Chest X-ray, PA view. Patient: 56 years old, sex M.
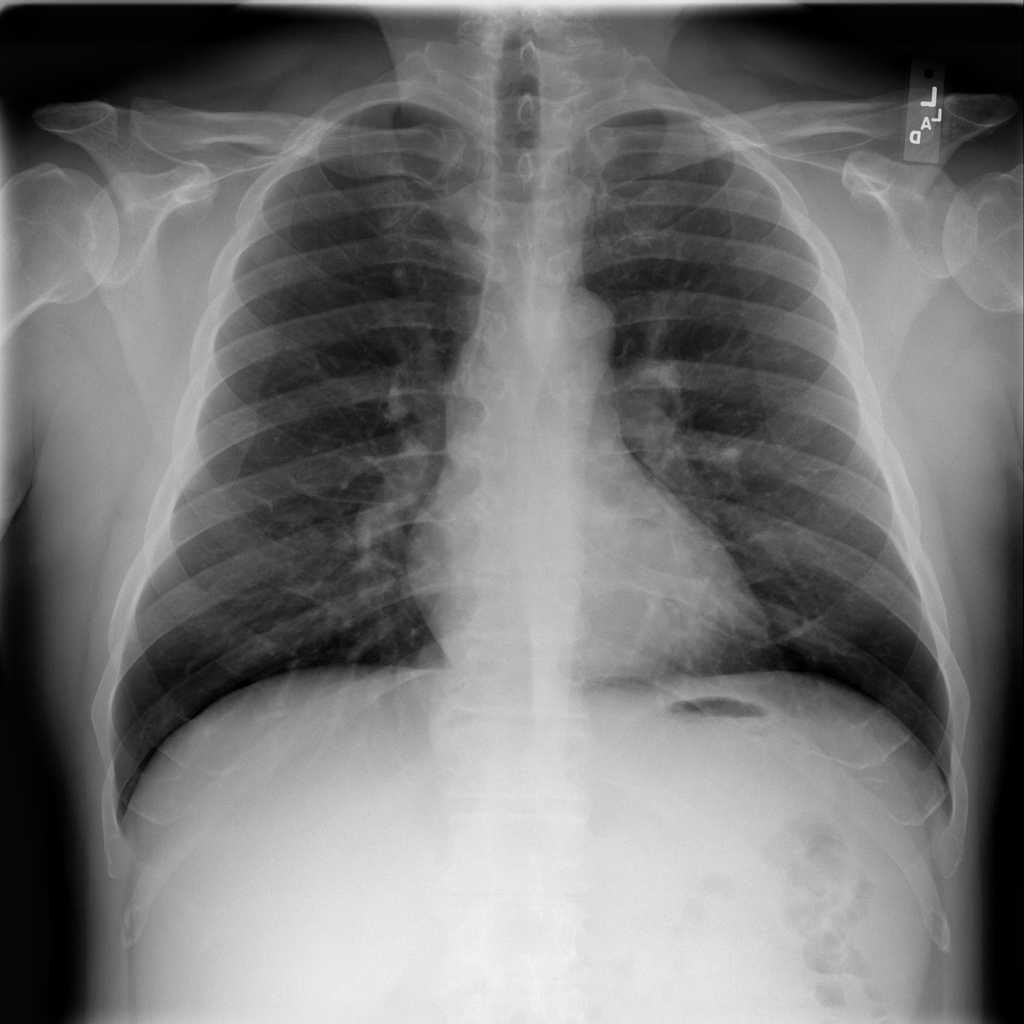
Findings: Nodule